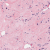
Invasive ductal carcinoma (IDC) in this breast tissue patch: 0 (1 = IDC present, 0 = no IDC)